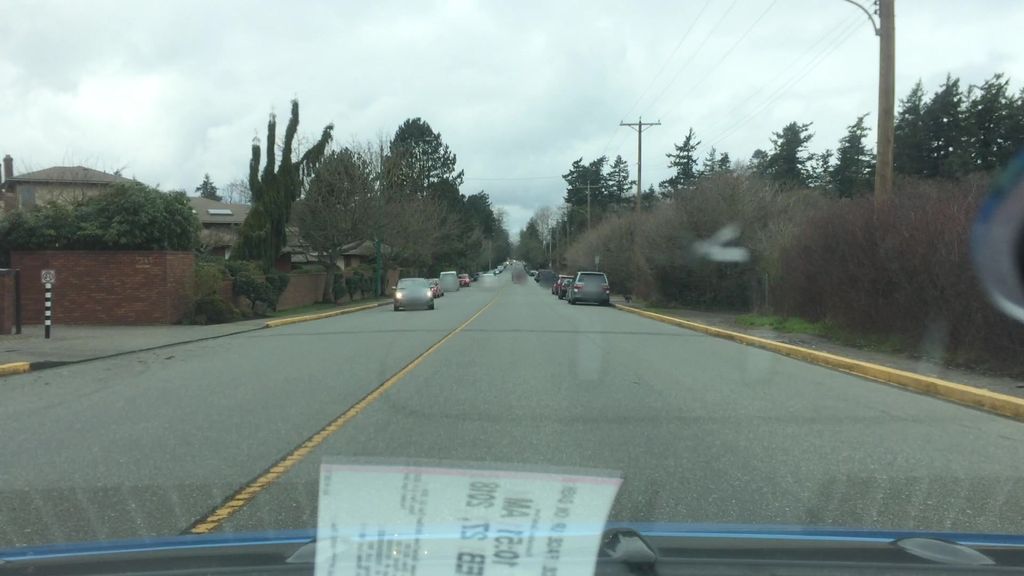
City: victoria